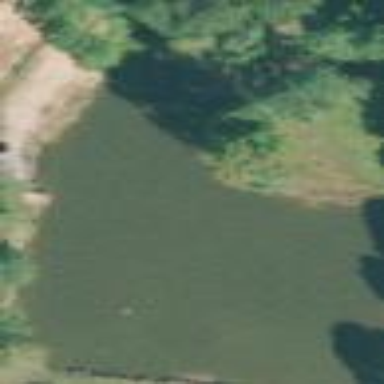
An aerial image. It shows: Peaceful pond surrounded by nature.